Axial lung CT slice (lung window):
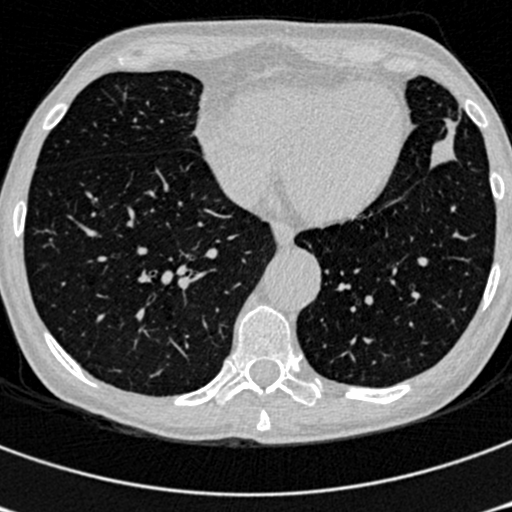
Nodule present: no